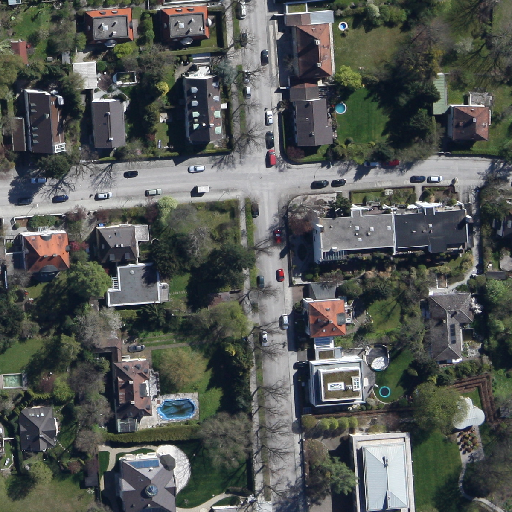
Referring expression: light-duty vehicle